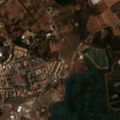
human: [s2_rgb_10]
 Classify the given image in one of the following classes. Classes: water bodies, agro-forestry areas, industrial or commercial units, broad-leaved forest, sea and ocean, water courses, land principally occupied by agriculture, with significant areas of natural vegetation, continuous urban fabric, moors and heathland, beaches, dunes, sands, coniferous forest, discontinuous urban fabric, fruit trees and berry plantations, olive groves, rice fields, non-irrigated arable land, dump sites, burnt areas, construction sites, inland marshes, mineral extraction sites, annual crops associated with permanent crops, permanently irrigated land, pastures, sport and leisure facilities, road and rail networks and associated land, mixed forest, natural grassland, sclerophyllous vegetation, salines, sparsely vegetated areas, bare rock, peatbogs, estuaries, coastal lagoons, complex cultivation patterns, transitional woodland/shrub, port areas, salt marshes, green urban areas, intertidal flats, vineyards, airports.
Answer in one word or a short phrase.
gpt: continuous urban fabric, industrial or commercial units, complex cultivation patterns, salt marshes, salines